Field crop: maize
Growth stage: 2
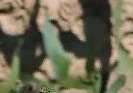
Species: maize